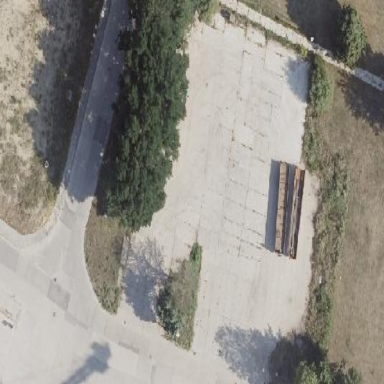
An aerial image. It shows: Parking area with concrete surface.